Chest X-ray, AP view. Patient: 49 years old, sex M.
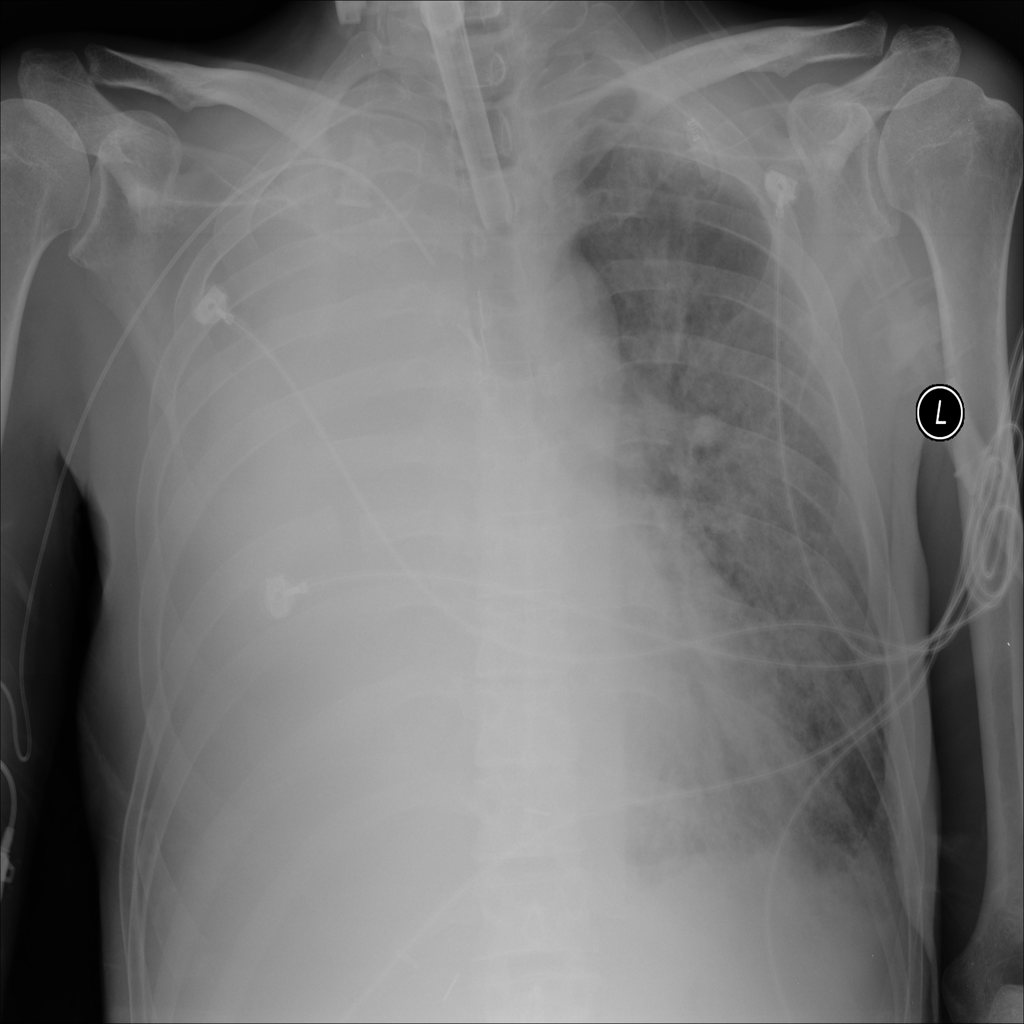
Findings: Infiltration